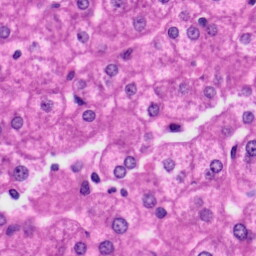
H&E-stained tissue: Liver